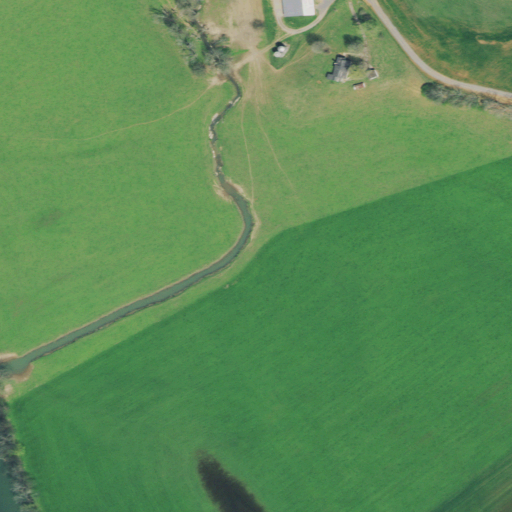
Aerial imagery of valley in Tennessee named Tarkiln Valley containing pasture, woody wetlands, open water, deciduous forest, medium intensity development, cultivated crops, low intensity development, and mixed forest